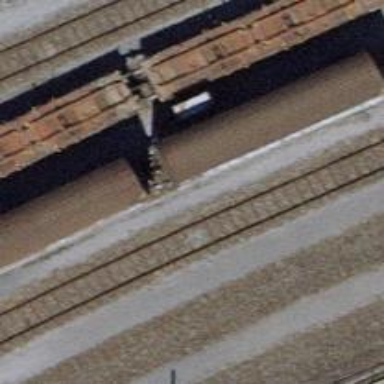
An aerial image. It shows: Single-track railway yard.